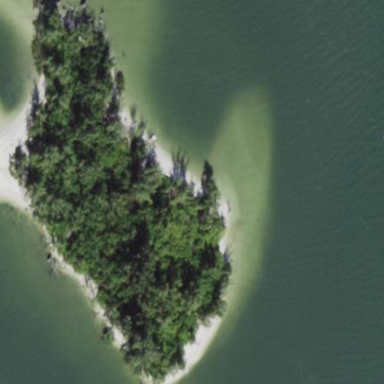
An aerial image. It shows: Islet.